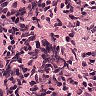
Metastatic tissue present: no